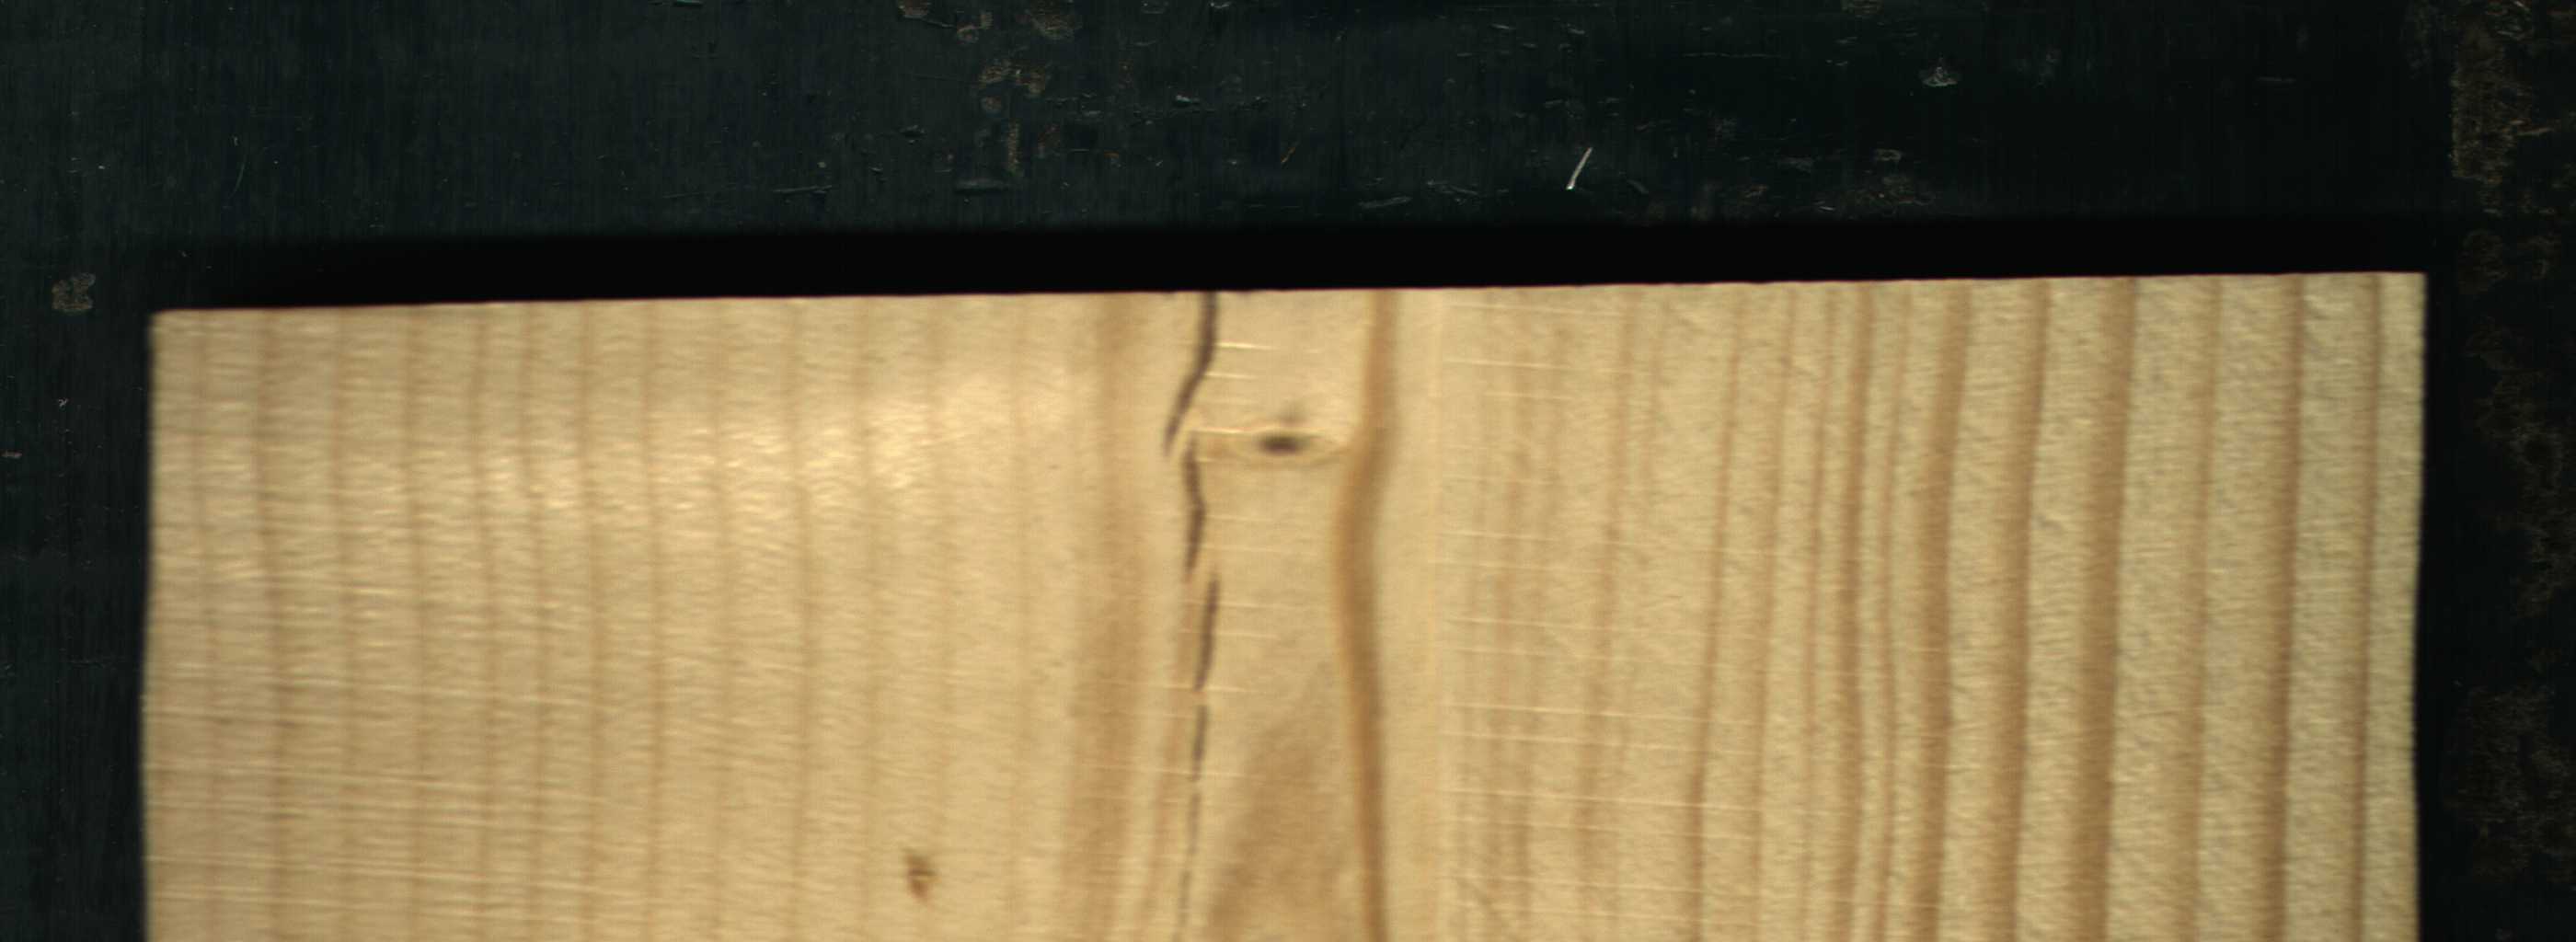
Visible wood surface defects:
Crack
Crack
Live_Knot